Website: ulta-beauty
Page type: payment
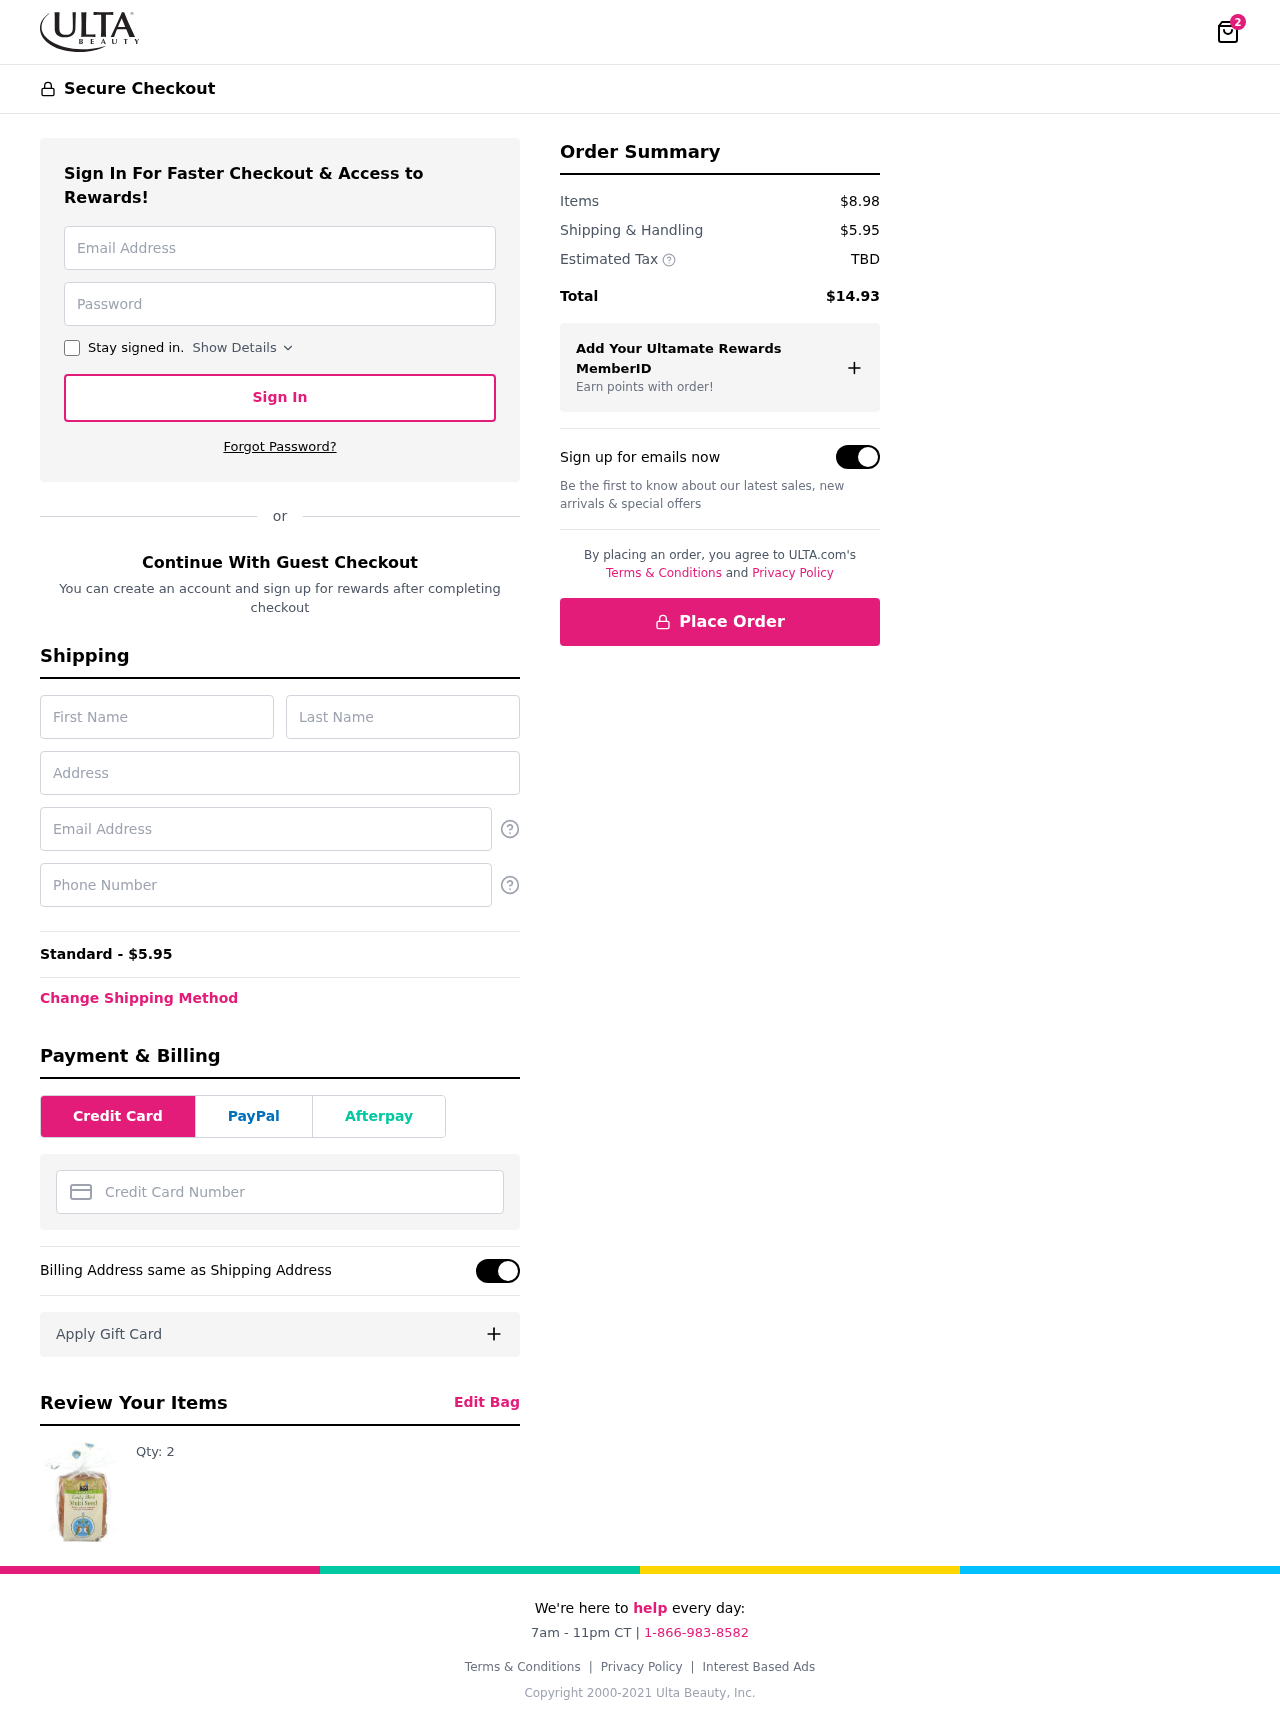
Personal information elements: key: PII_CARD_NUMBER
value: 3477 2529 4031 343
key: PII_EMAIL
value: moniquesanchez@yahoo.com
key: PII_FIRSTNAME
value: Monique
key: PII_LASTNAME
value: Sanchez
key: PII_PHONE
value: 9413586099
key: PII_STREET
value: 48664 Lindsay Shores
Product elements: key: PRODUCT1_QUANTITY
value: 2
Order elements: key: ORDER_NUM_ITEMS
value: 2
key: ORDER_SHIPPING_COST
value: $5.95
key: ORDER_SHIPPING_COST
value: Standard - $5.95
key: ORDER_SUBTOTAL
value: $8.98
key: ORDER_TAX
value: TBD
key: ORDER_TOTAL
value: $14.93